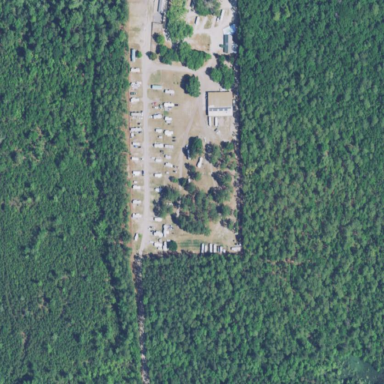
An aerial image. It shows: Campsite suitable for caravans.